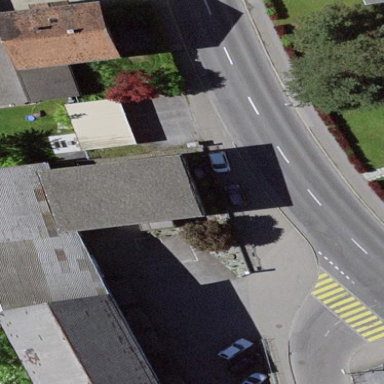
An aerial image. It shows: Historic building.